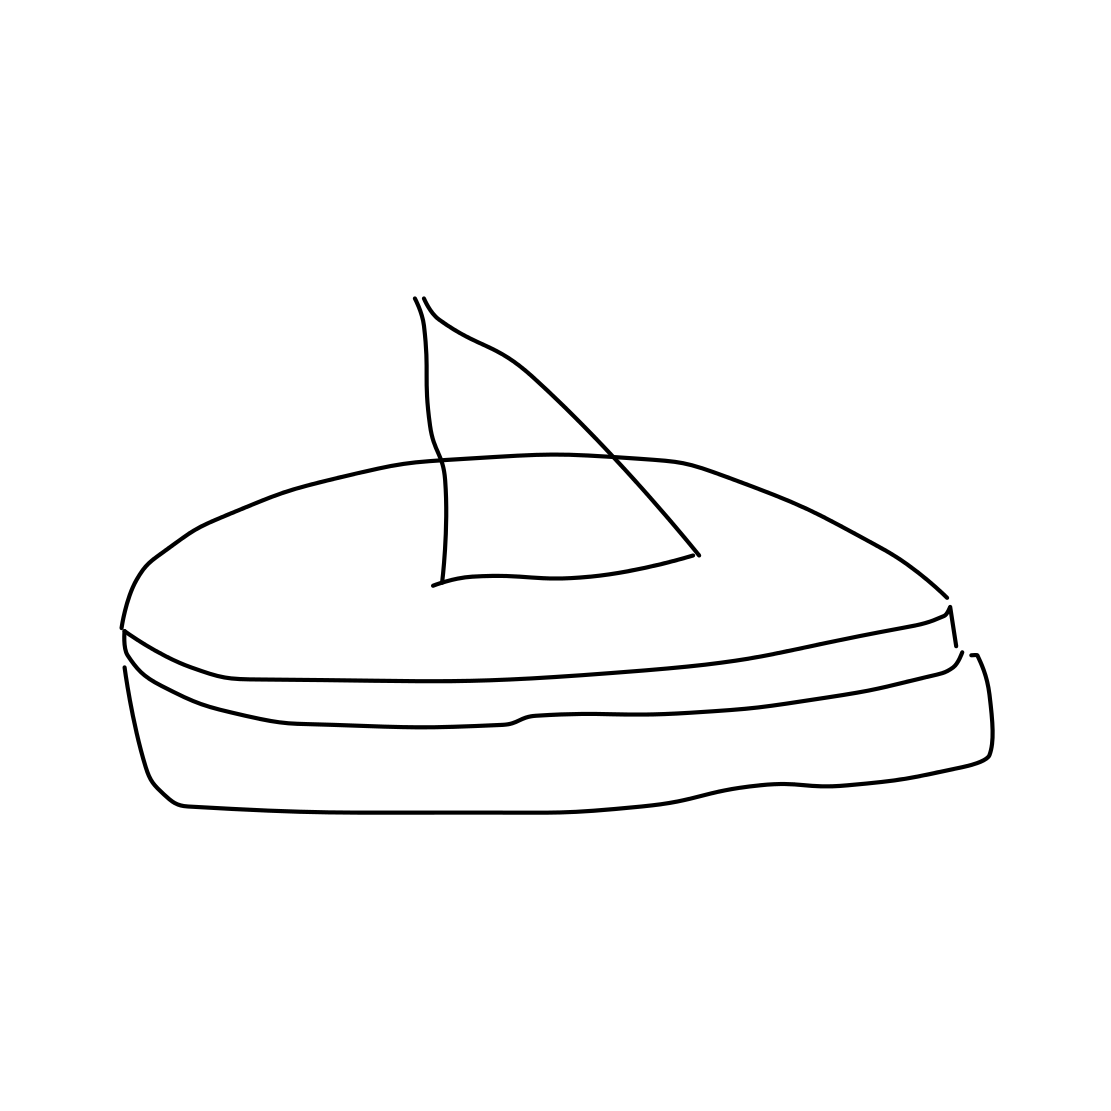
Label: speed-boat